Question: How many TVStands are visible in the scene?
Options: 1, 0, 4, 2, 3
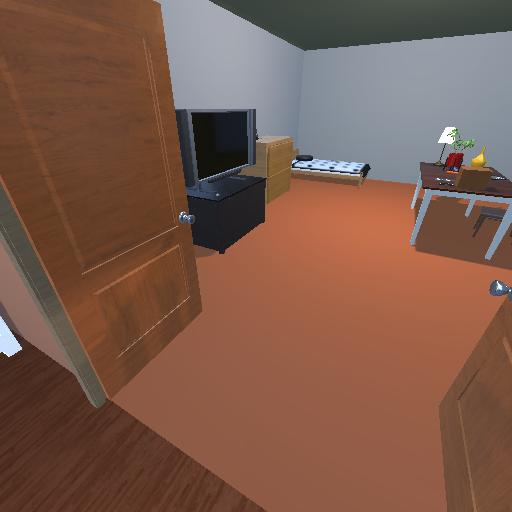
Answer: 1